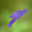
Label: 4